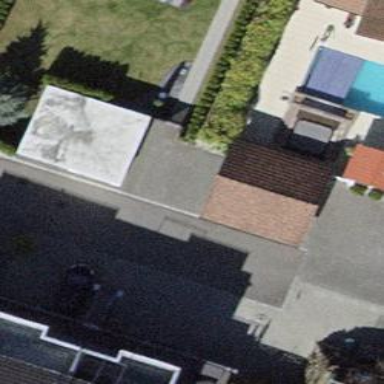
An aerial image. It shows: Garage building.